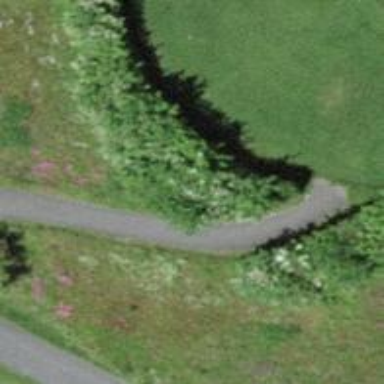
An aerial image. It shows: Path for golf carts.